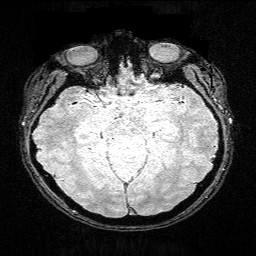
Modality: FLASH
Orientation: coronal
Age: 31
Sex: female